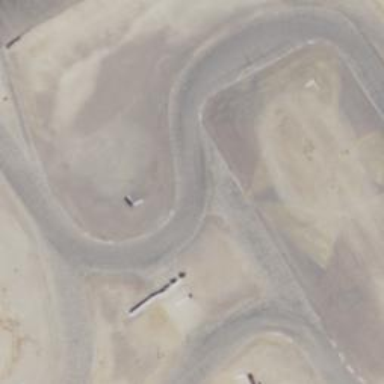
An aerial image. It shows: Raceway for motor sports.